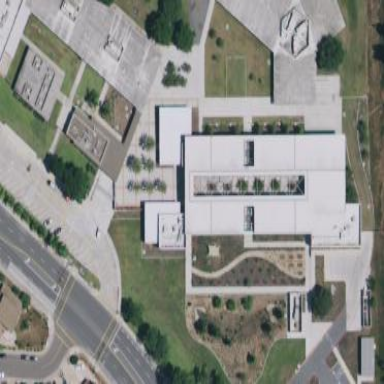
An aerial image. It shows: School building.